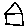
Label: house